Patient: sex M, age 72
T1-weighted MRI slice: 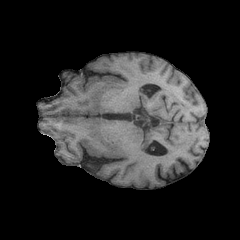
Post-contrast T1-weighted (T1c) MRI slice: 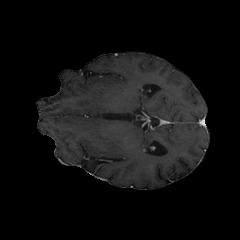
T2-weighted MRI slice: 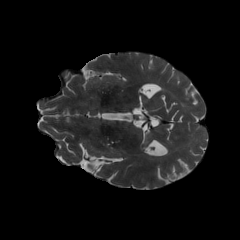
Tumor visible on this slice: yes
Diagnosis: Glioblastoma, IDH-wildtype
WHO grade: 4